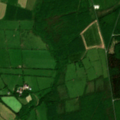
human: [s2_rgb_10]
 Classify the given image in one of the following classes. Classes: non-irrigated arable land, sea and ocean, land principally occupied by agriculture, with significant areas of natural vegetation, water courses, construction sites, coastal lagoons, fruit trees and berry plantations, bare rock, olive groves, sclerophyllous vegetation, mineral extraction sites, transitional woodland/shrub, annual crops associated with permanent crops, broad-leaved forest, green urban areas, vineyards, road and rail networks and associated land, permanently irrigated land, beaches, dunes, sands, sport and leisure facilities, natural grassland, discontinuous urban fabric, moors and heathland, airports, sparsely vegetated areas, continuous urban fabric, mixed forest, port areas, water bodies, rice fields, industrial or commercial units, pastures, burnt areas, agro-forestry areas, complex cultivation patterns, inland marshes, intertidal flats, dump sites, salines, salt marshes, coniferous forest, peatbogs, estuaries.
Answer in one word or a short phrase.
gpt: pastures, land principally occupied by agriculture, with significant areas of natural vegetation, coniferous forest, transitional woodland/shrub